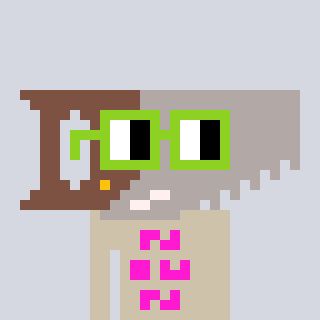
a pixel art character with square light green glasses, a saw-shaped head and a bege-colored body on a cool background